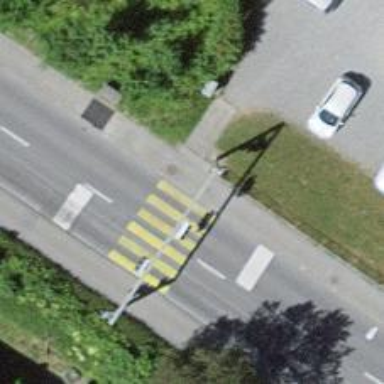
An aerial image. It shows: Kerb barrier.